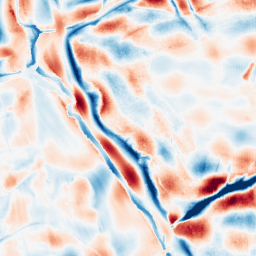
Category: wavelet
Decomposition family: wavelet_dwt
Decomposition parameters: wavelet: db8
level: 5
Upsampling method: fft_zeropad
Upsampling parameters: scale: 2
Upsampling scale: 2